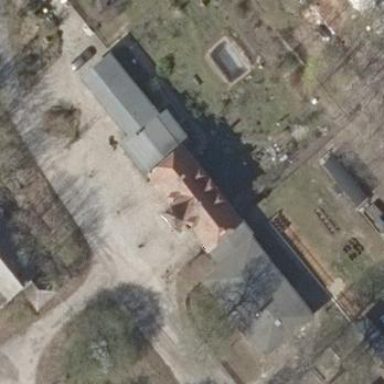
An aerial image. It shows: Historic building that serves as train station.